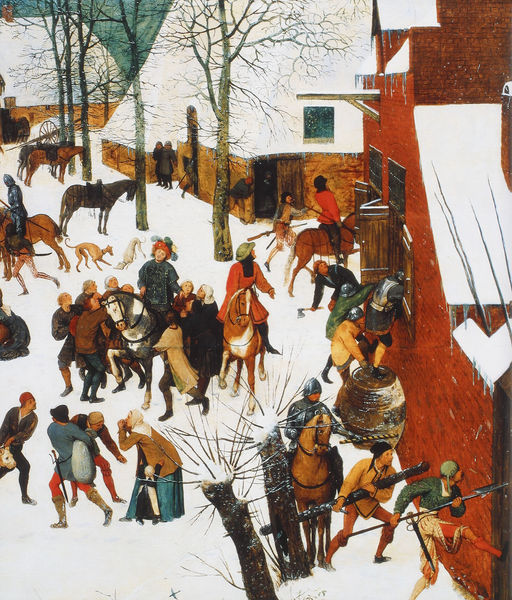
Titel: Der Bethlehemitische Kindermord
Künstler: Pieter d. Ä. Brueghel
Institution: London, Royal Collection
Schlagwörter: baum, kampf, mann, frauen, menschen, fenster, frau, männer, tür, haus, hund, schnee, leute, häuser, kalt, strauch, busch, arbeit, pferd, pferde, sack, mauer, winter, schlacht, streit, soldat, fass, mittelalter, speer, einbruch, strauh, sac